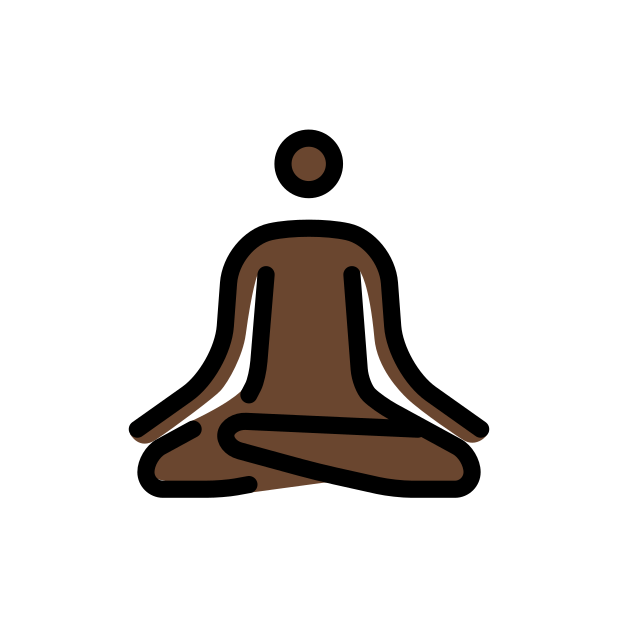
person in lotus position: dark skin tone